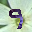
Label: 9